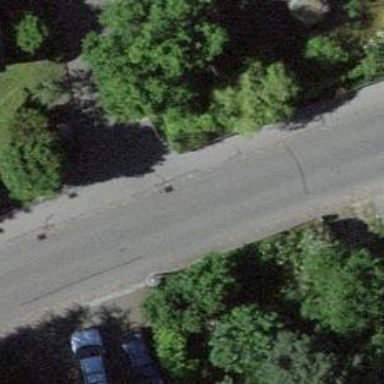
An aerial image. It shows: Smooth asphalt road in residential area.